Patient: sex M, age 60
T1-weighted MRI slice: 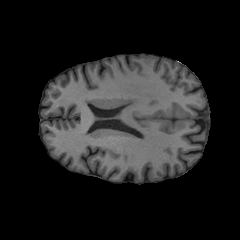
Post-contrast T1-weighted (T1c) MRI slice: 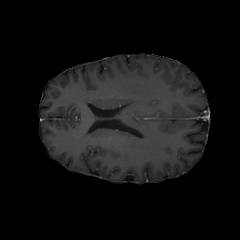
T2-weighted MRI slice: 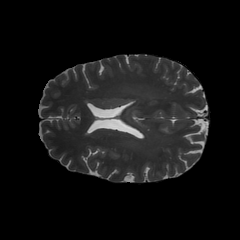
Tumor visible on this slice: no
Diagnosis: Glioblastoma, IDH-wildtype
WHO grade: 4